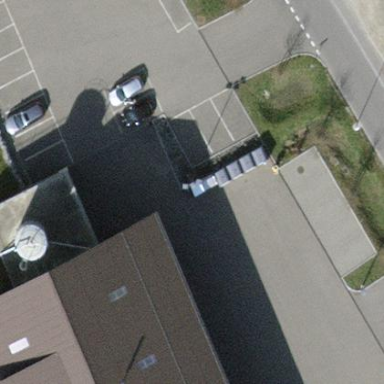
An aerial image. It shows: Recycling center located in building.